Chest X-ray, AP view. Patient: 65 years old, sex M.
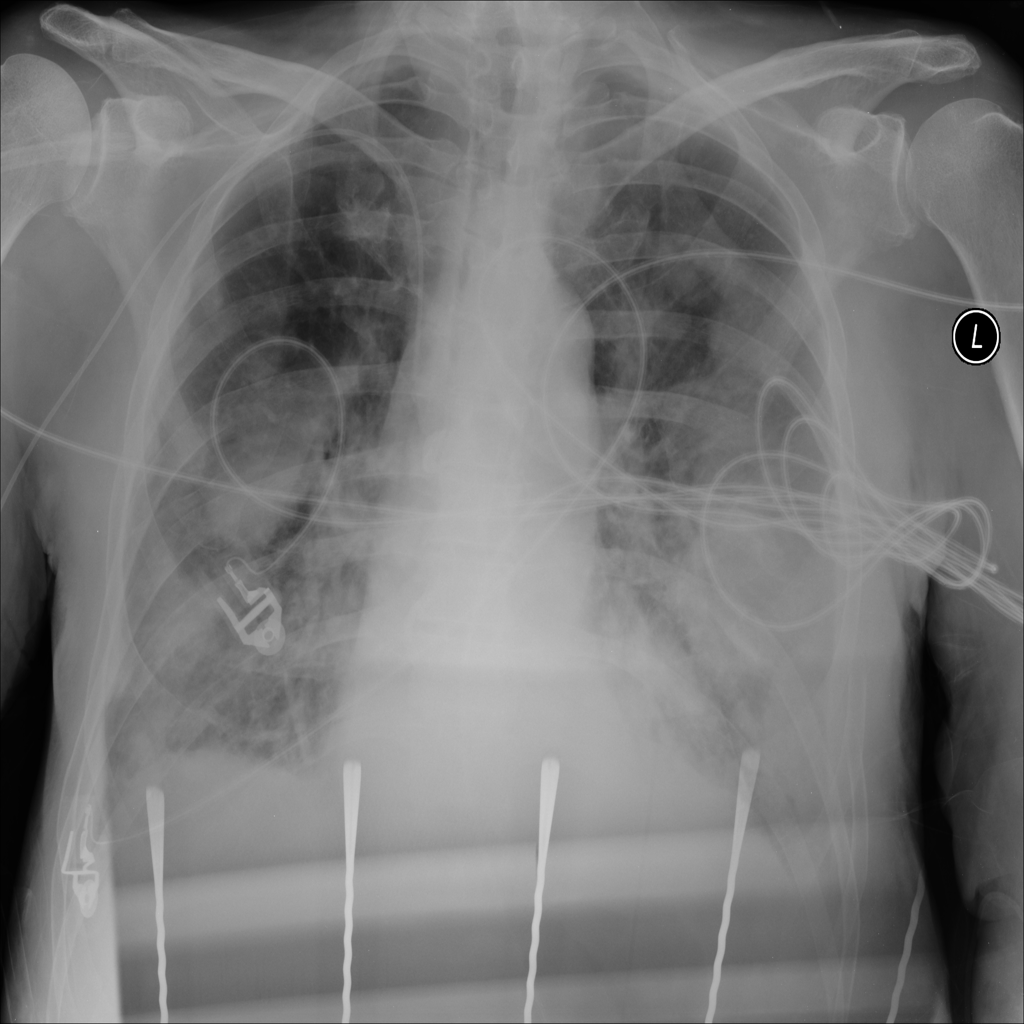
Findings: Mass